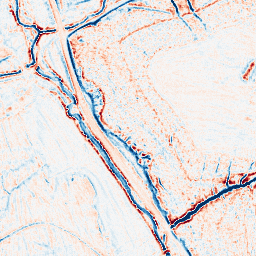
Category: edge_preserving
Decomposition family: bilateral
Decomposition parameters: d: 9
sigma_color: 75
sigma_space: 75
Upsampling method: fft_zeropad
Upsampling parameters: scale: 2
Upsampling scale: 2